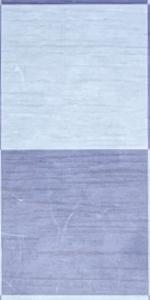
Label: Empty